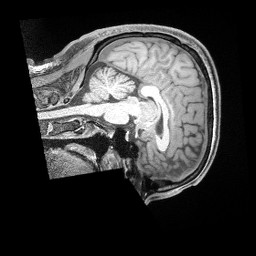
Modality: T1w
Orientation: sagittal
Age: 39
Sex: male
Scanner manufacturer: siemens
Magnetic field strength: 3 T
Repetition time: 2 s
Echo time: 0.00211 s